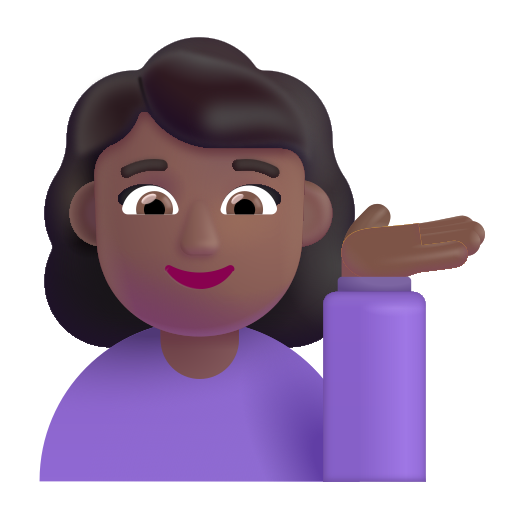
woman tipping hand color  dark